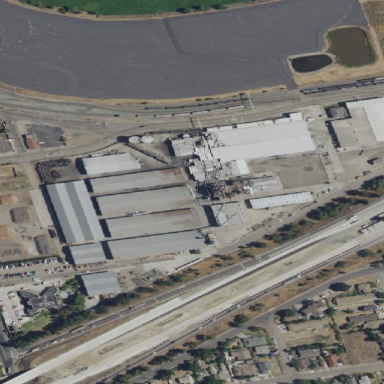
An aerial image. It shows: Industrial area.